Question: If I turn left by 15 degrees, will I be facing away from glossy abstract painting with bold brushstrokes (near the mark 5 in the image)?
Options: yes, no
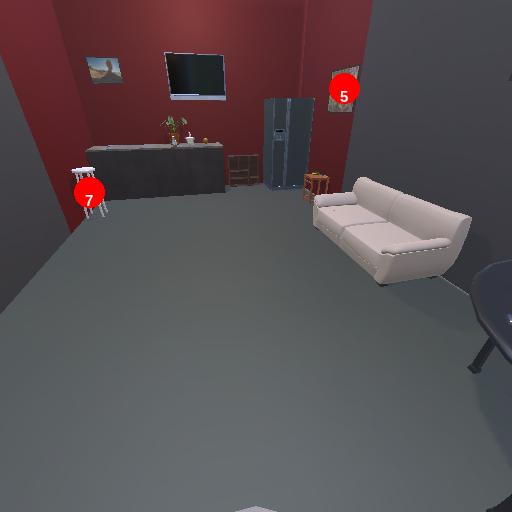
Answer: yes